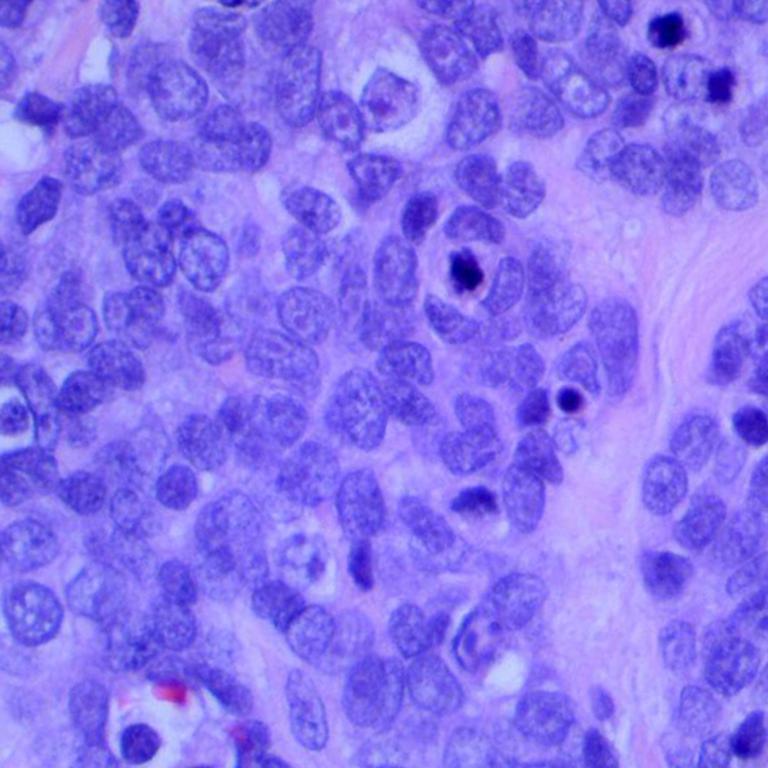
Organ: lung
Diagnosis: squamous carcinomas